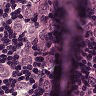
Metastatic tissue present: yes